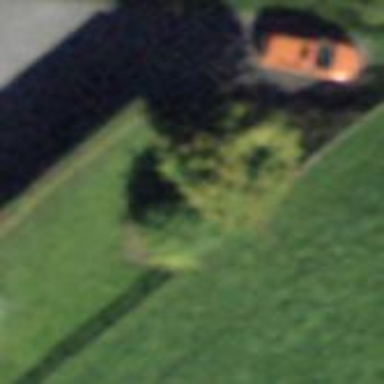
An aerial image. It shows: Garage building.